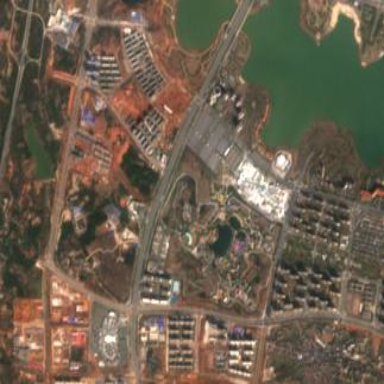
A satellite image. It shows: Theme park.